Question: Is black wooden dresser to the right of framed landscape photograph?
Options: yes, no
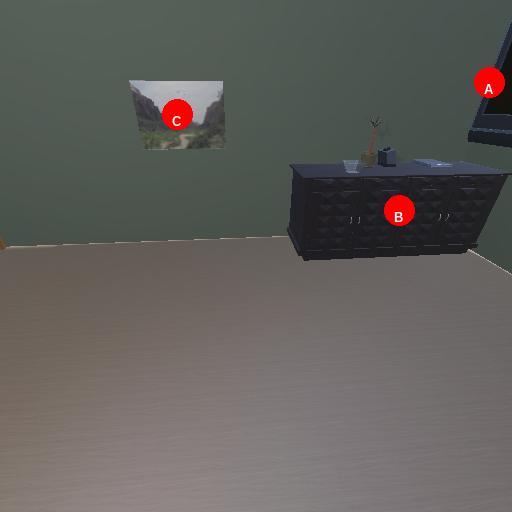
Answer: yes